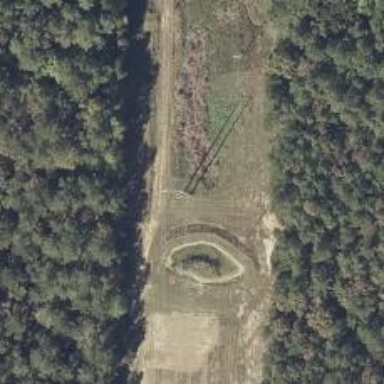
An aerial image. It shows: Power pole.